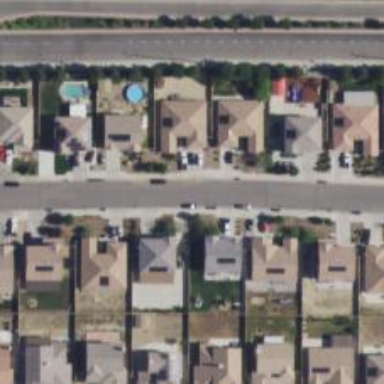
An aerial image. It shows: Residential road with separate asphalt sidewalk.